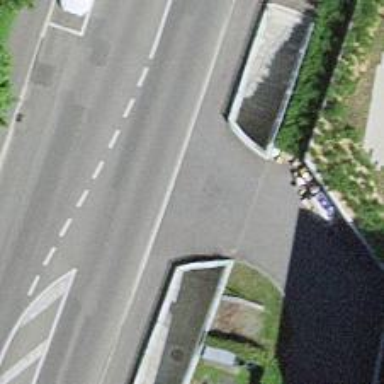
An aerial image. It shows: Footway passing through tunnel.